Question: Here is my case, I launch a different dialog for each song, which has "play" button and a progressBar as follows
when I launch the first song it plays well and the progreesBar updates, but when playing second song (second dialog) the song plays but progressBar won't update, until I pause and resume again!
I've traced my problem and I've found that some message handler won't update the dialog reference no matter what I do, here is my code.
SongDetail.java
'''
@Override
public void onClick(View v)
{
switch (v.getId())
{
case R.id.song_detail_but_play:
ProgressBar progressBar= (ProgressBar)findViewById(R.id.song_detail_progress);
Log.v("", "***********************");
Log.v("onclick", progressBar+"");
musicPlayer.setProgressBar(progressBar);
musicPlayer.togglePlay(previewURL);
break;
}
'''
MusicPlayer.java
'''
public class MusicPlayer implements OnCompletionListener, OnPreparedListener, OnErrorListener
{
// all static will be data member and class will be singleton later
private static MediaPlayer mediaPlayer;
private static boolean playing;
private static String currnetMediaUrl=null;
private ProgressBar progressBar;
private Thread thread;
private Handler handler = new Handler()
{
@Override
public void handleMessage(Message msg)
{
progressBar.setProgress(msg.arg1);
Log.v("handler", progressBar+"");
}
};
public void setProgressBar(ProgressBar progressBar)
{
Log.v("from set progress", progressBar+"");
this.progressBar=null;
this.progressBar = progressBar;
Log.v("from set progress member ", this.progressBar+"");
}
public MusicPlayer()
{
setPlaying(false);//
if( mediaPlayer ==null )
{
mediaPlayer = new MediaPlayer();
mediaPlayer.setOnCompletionListener(this);
mediaPlayer.setOnPreparedListener(this);
mediaPlayer.setOnErrorListener(this);
mediaPlayer.setAudioStreamType(AudioManager.STREAM_MUSIC);
}
}
@Override
public boolean onError(MediaPlayer arg0, int arg1, int arg2)
{
//stop();
setPlaying(false);
killThread();
return false;
}
@Override
public void onPrepared(MediaPlayer arg0)//
{
mediaPlayer.start();
fireThread();
}
@Override
public void onCompletion(MediaPlayer arg0)
{ setPlaying(false);killThread(); }
public void play(String url)
{
boolean isChanged = changeMedia(url);
if ( isChanged ) // media has changed therefore need to prepare again
mediaPlayer.prepareAsync();
else
{mediaPlayer.start();fireThread();}//no need to prepare and play directly
setPlaying(true);
}
public void stop()
{
mediaPlayer.pause();
setPlaying(false);
killThread();
}
public void togglePlay(String url)
{
if ( isPlaying() )
stop();
else
play(url);
}
public void fireThread()
{
Runnable runnable = new Runnable()
{
@Override
public void run()
{
//Looper.prepare();
int duration = mediaPlayer.getDuration();
int pos=0;
while( mediaPlayer.isPlaying() )
{
pos=mediaPlayer.getCurrentPosition();
Message msg = new Message();
msg.arg1 = Math.round(((pos/(duration*1.0f))*100));
if ( duration-pos<500 )
msg.arg1=100;
handler.dispatchMessage(msg);
try
{ Thread.sleep(500,0); }
catch (InterruptedException e)
{ }
}
}
};
thread= new Thread(runnable);
thread.start();
}
}
'''
Upon prints, in my logcat i get
'''
for the first song
********************************
onclick progReference1
from set progress progReference1
from set progress member progReference1
from handler progReference1
for the second song
********************************
onclick progReference2
from set progress progReference2
from set progress member progReference2
from handler progReference1
for the second song after pause then resume
********************************
onclick progReference2
from set progress progReference2
from set progress member progReference2
from handler progReference2
'''
Any idea?
I''ve updated the code to use AsyncTask still facing same problem :(
MusicPlayer.java
'''
public void fireThread() //fireThread() just creates a new AsyncTask now
{
thread= new StreamUpdate(progressBar);
thread.execute(null);
}
'''
StreamUpdate .java
'''
public class StreamUpdate extends AsyncTask<String, Integer, String>
{
ProgressBar progressBar;
public StreamUpdate(ProgressBar progressBar)
{
this.progressBar=progressBar;
}
@Override
protected String doInBackground(String... params)
{
{
int duration = MusicPlayer.getMediaPlayer().getDuration();
int pos=0;
int percent=0;
while( MusicPlayer.getMediaPlayer().isPlaying() )
{
pos = MusicPlayer.getMediaPlayer().getCurrentPosition();
percent = Math.round(((pos/(duration*1.0f))*100));
if ( duration-pos<500 )
percent=100;
publishProgress(percent);
try
{ Thread.sleep(500,0); }
catch (InterruptedException e)
{ }
}
}
return null;
}
@Override
protected void onProgressUpdate(Integer... progress)
{
super.onProgressUpdate(progress);
progressBar.setProgress(progress[0]);
}
}
'''
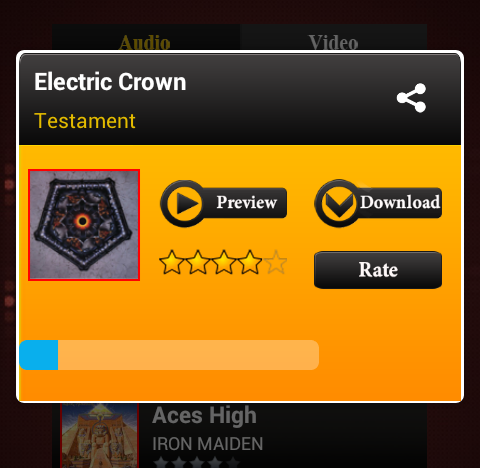
Answer: I've solved that by making my progressBar static